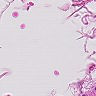
Metastatic tissue present: no